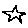
Label: star